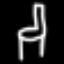
Label: chair